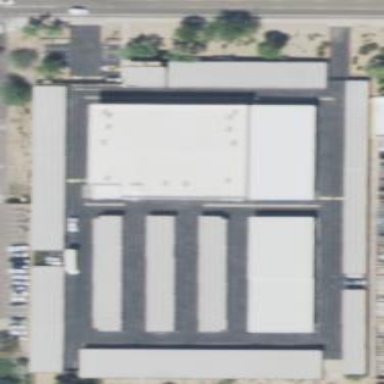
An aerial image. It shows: Storage rental shop.